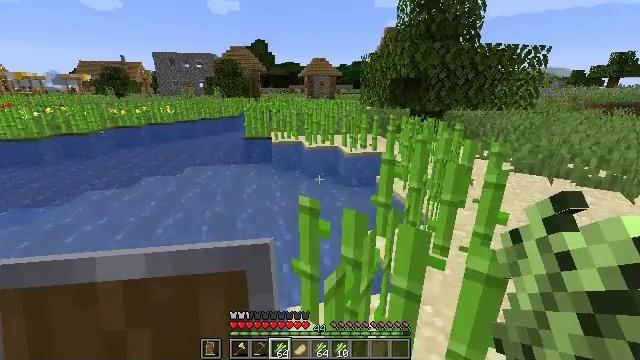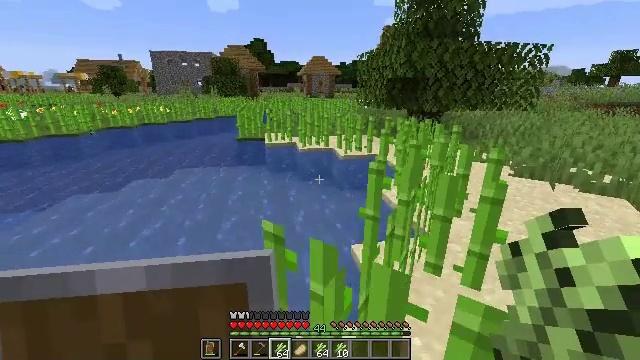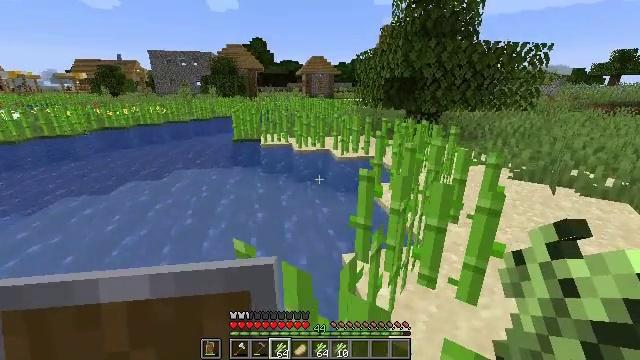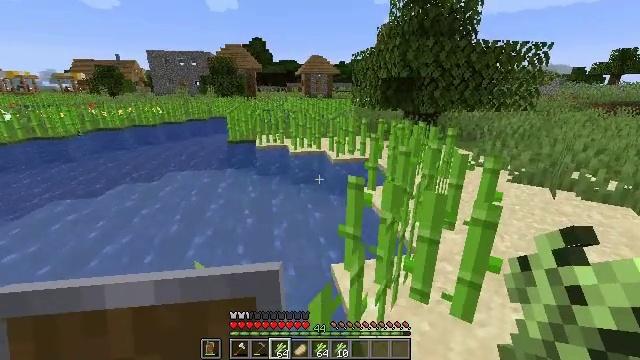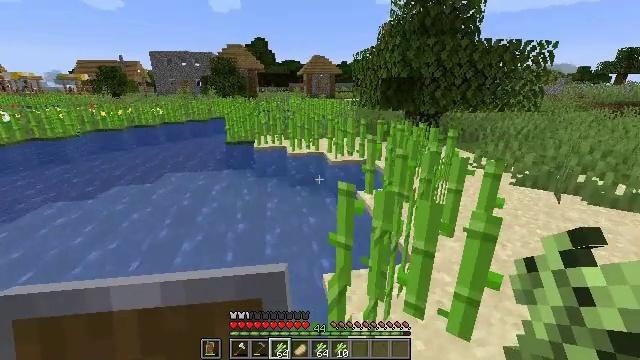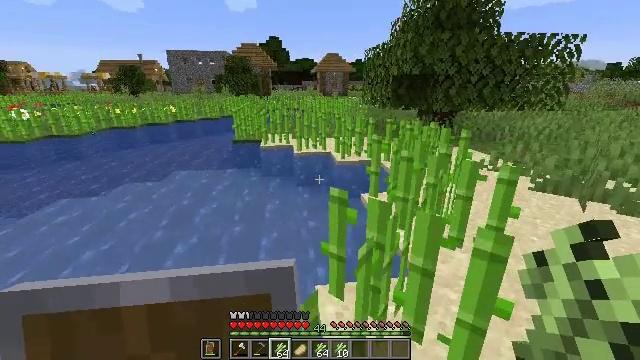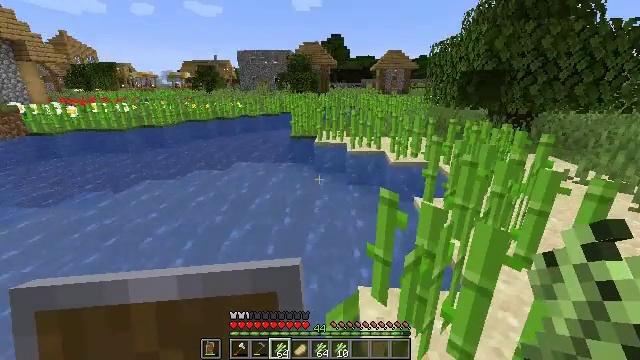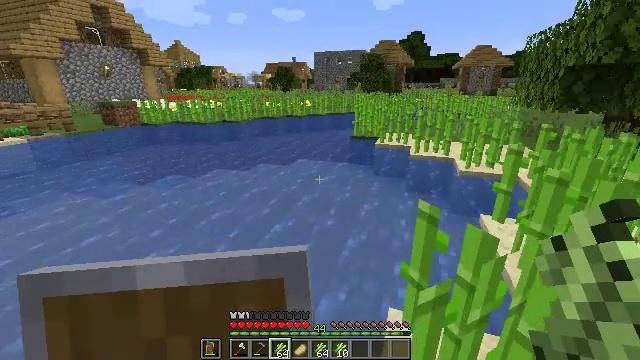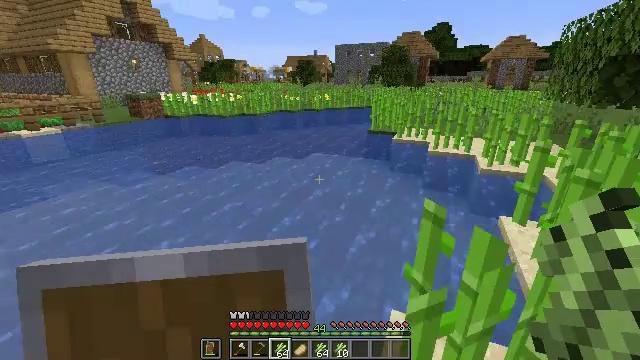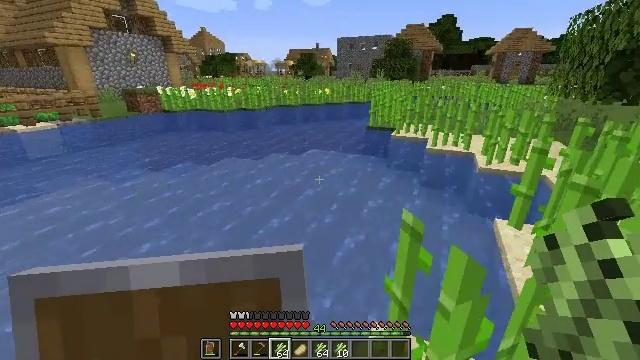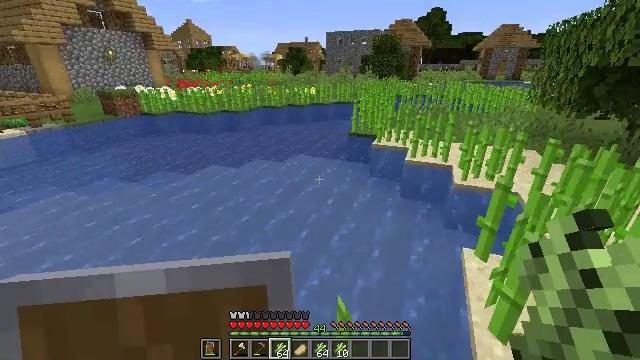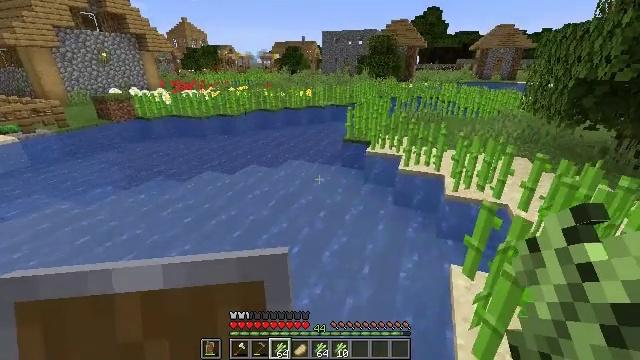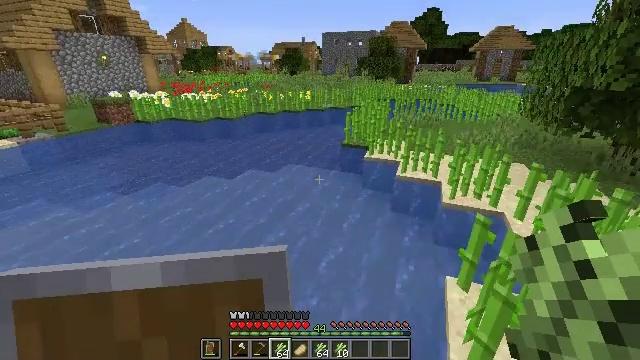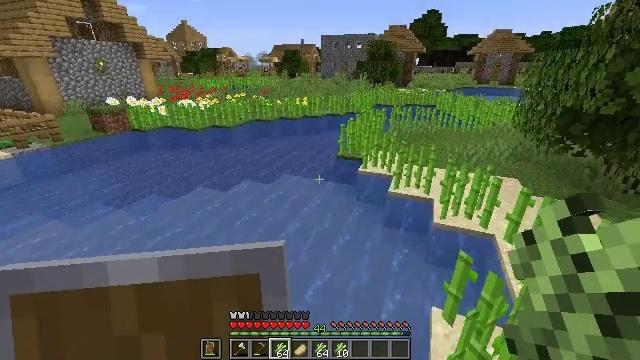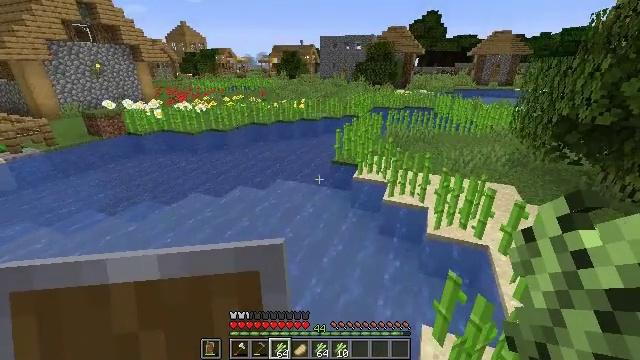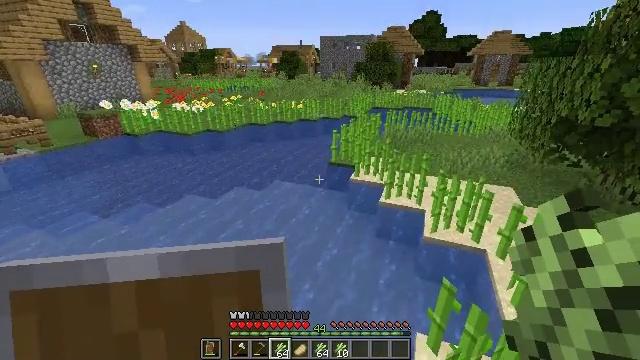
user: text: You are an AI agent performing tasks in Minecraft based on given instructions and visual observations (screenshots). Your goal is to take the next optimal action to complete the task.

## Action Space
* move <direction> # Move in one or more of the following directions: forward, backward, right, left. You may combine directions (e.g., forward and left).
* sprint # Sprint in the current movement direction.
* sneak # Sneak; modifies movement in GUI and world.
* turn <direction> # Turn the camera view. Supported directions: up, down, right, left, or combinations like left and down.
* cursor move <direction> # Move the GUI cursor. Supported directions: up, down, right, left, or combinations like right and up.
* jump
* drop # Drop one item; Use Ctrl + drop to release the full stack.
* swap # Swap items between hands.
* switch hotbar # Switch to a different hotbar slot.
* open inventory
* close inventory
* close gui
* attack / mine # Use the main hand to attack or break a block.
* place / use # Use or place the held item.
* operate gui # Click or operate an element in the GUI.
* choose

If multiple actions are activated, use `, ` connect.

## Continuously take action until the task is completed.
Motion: motion action
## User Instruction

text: Make a compass with four iron ingots and one redstone dust.
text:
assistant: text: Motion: move forward and move right
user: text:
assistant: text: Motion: move forward and move right
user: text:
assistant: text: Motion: move forward and move right
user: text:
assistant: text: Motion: move forward and move right
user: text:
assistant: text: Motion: move forward and move right, turn left
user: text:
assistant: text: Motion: move forward and move right, turn left
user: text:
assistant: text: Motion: move forward and move right, turn left
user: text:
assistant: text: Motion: move forward and move right, turn left and down
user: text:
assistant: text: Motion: move forward and move right, turn down
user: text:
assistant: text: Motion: move forward and move right, turn right and down, jump
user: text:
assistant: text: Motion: move forward and move right, jump
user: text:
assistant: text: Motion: move forward and move right, jump
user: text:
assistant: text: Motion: move forward and move right, jump
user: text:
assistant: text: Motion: move forward and move right
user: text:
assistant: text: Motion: move forward and move right
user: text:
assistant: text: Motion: move forward and move right
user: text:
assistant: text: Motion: move forward and move right
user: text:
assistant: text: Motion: move forward and move right, turn right
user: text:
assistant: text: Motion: move forward and move right, turn right and down
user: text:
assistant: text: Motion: move forward and move right, turn right and down
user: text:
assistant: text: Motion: move forward and move right
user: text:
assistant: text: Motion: move forward and move right
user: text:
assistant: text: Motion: move forward and move right
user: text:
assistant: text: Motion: move forward and move right, turn right
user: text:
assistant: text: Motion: move forward and move right, turn right
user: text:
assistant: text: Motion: move forward and move right
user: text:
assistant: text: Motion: move forward and move right
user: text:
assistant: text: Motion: move forward and move right, turn left
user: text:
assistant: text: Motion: move forward, turn left
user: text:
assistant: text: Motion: move forward